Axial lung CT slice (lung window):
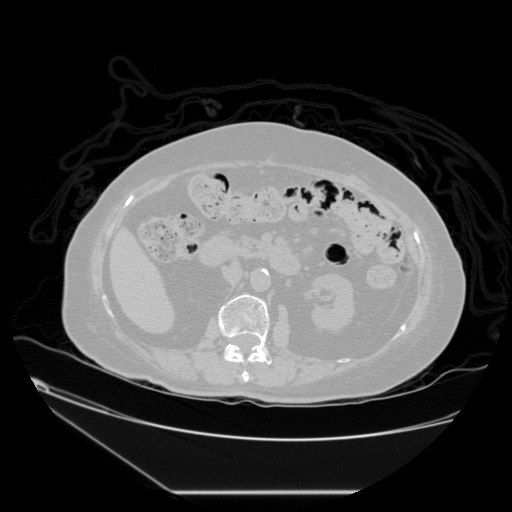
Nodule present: no